Aerial crown-view tile of a tropical tree (Barro Colorado Island, Panama), acquired 20250124:
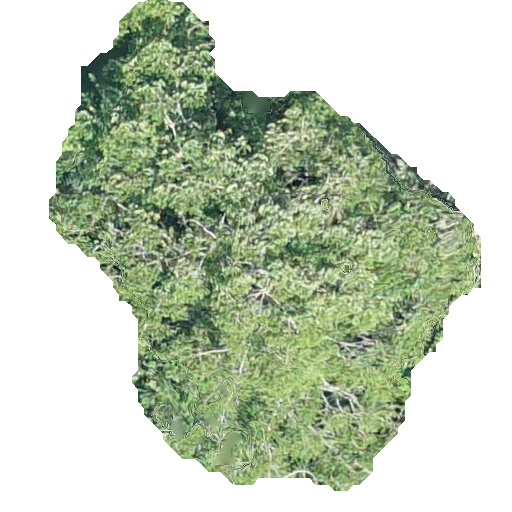
Species: Trema micranthum
GBIF accepted scientific name: Trema micranthum
Crown area: 191.032 m²